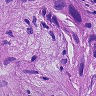
Metastatic tissue present: yes